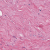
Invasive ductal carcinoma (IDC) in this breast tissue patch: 1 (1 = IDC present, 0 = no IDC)